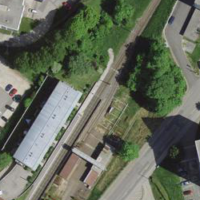
EUNIS habitat code: 54
Species observed at this site:
Veronica filiformis